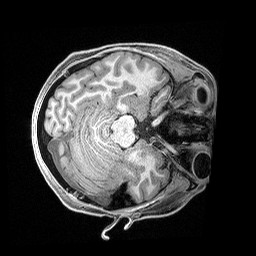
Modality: T1w
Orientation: axial
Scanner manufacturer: siemens
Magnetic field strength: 3 T
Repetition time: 2.4 s
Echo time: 0.00122 s